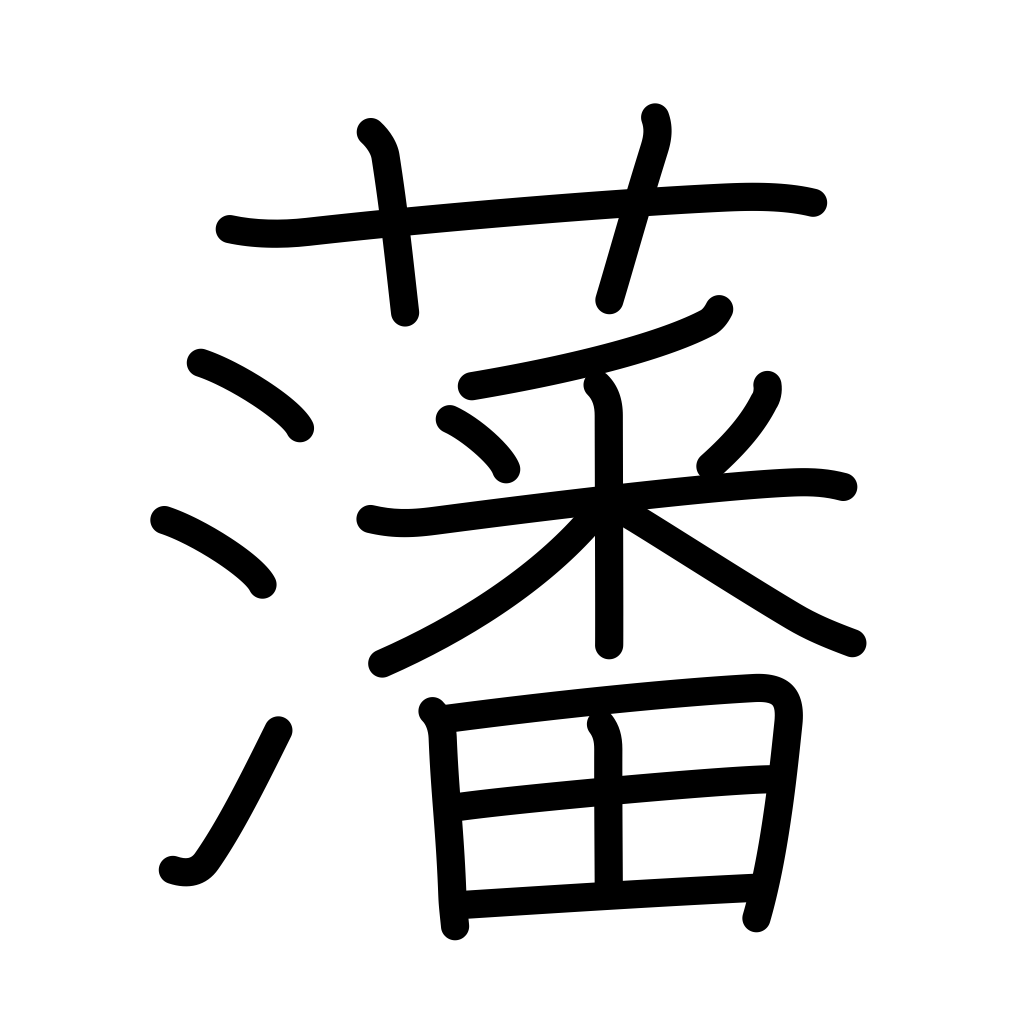
Meaning: clan, enclosure